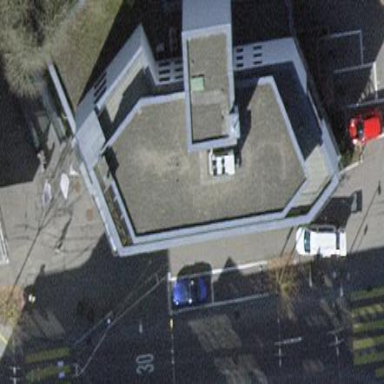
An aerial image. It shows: White office building with flat roof. The roof is dark grey in color.